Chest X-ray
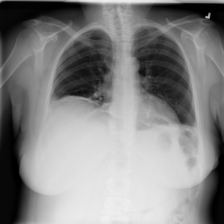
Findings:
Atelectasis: negative
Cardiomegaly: negative
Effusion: negative
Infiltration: negative
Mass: negative
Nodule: negative
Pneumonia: negative
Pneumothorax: negative
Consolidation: negative
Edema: negative
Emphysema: negative
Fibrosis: negative
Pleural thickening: negative
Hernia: negative